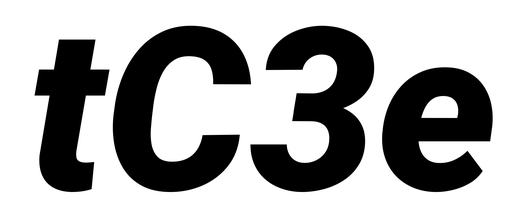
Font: Roboto-Italic_Black_Italic